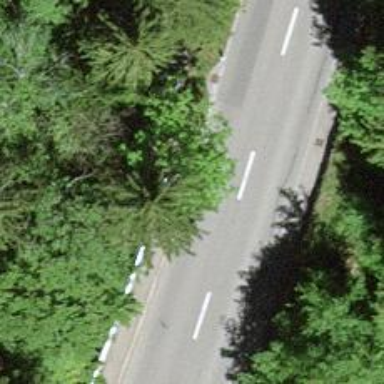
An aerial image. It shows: Kerb serving as barrier.